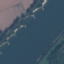
Land use / land cover class: River